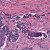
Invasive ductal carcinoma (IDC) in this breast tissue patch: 1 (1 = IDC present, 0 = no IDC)